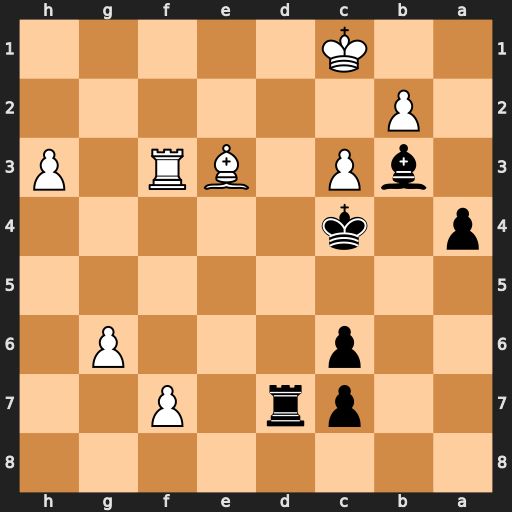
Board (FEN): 8/2pr1P2/2p3P1/8/p1k5/1bP1BR1P/1P6/2K5
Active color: b
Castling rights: -
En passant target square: -
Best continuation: Rd1#